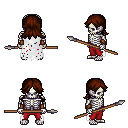
a pixel art fantasy rpg character, male body template, skeleton, white tattered cape, red pants, brown loose hair, leather bracers, spear, four views (front, back, left, right), 2x2 character sprite sheet, small pixel art, hard edges, no anti-aliasing